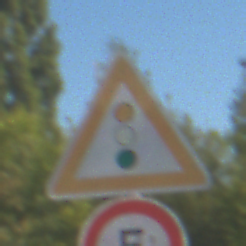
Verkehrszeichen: Lichtzeichenanlage
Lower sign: Geschwindigkeit5
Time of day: Midday
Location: Outdoor (Nature)
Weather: Clear
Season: Summer
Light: Natural